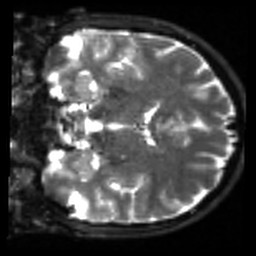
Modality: sbref
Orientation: coronal
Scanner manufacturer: siemens
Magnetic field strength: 3 T
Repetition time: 4 s
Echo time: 0.0594 s